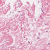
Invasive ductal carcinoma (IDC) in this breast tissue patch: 0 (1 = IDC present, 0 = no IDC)